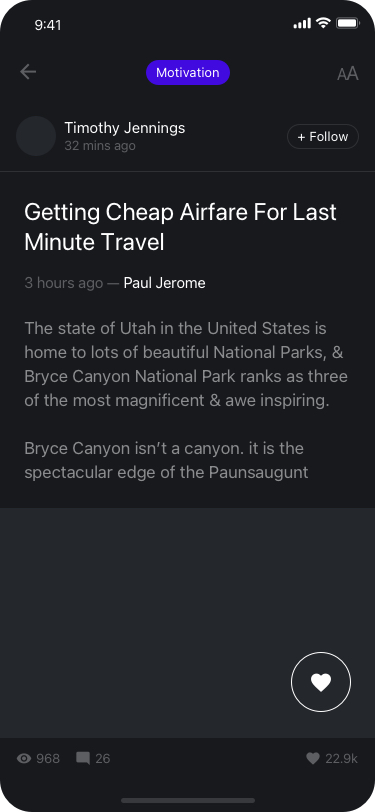
Text in this UI design:
Getting Cheap Airfare For Last Minute Travel
3 hours ago — Paul Jerome
The state of Utah in the United States is home to lots of beautiful National Parks, & Bryce Canyon National Park ranks as three of the most magnificent & awe inspiring.

Bryce Canyon isn’t a canyon. it is the spectacular edge of the Paunsaugunt
968
26
22.9k
Timothy Jennings
32 mins ago
+ Follow
Motivation
AA